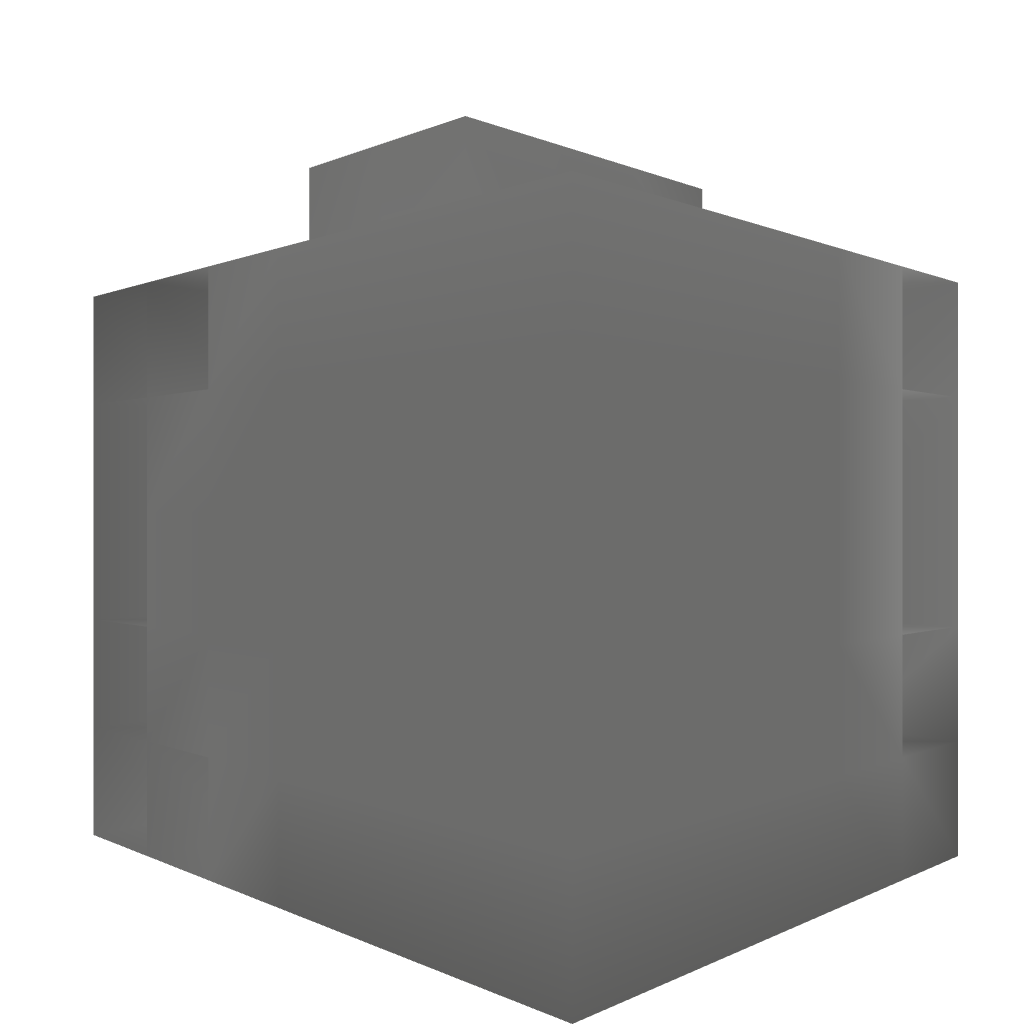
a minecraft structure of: XP shower